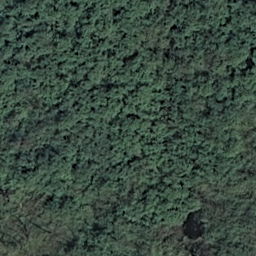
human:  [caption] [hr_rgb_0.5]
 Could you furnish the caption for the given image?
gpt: This is a dense forest with lots of dark green trees .

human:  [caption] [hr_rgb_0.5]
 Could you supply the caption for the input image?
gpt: There are lots of dark green plants in the dense forest .

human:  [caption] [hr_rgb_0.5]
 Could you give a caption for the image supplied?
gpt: Lots of dark green trees constitute a dense forest .

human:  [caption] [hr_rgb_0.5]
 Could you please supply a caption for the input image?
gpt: There are lots of dark green trees in the dense forest .

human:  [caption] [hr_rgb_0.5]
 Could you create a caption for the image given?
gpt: Lots of dark green trees constitute a dense forest .